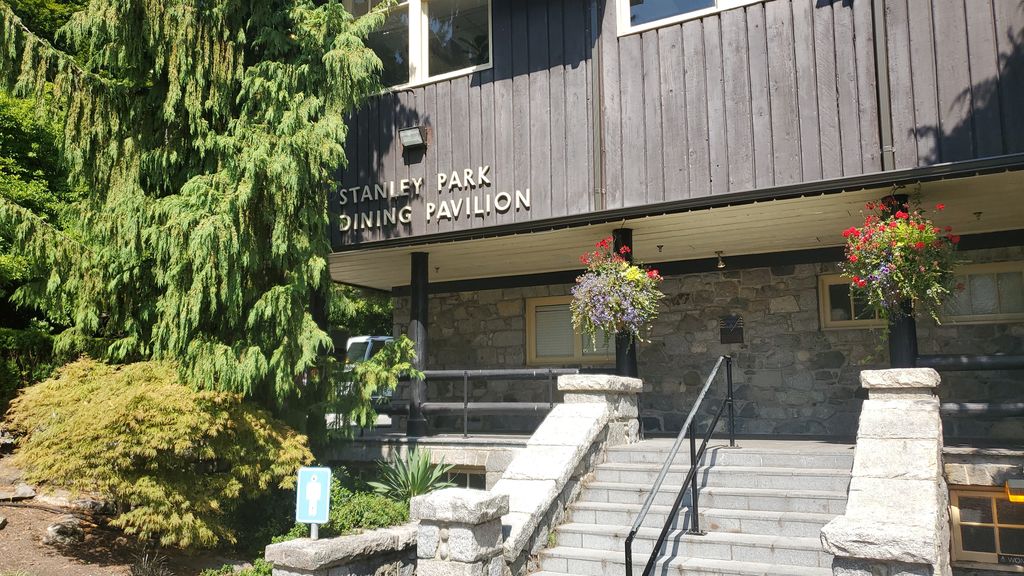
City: vancouver